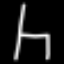
Label: chair